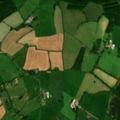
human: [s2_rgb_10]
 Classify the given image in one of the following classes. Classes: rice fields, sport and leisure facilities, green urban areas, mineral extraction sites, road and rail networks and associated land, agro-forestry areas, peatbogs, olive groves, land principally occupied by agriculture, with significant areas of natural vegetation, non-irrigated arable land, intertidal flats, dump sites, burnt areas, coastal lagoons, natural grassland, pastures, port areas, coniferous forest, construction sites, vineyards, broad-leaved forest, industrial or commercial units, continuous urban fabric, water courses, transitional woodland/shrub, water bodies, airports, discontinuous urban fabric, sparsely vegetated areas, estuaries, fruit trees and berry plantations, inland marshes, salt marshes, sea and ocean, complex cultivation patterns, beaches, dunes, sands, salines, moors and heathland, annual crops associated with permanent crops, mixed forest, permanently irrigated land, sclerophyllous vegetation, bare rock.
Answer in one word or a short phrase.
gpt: non-irrigated arable land, pastures, broad-leaved forest